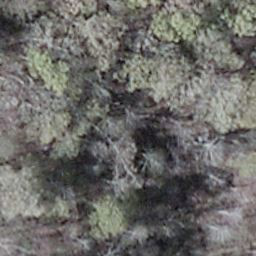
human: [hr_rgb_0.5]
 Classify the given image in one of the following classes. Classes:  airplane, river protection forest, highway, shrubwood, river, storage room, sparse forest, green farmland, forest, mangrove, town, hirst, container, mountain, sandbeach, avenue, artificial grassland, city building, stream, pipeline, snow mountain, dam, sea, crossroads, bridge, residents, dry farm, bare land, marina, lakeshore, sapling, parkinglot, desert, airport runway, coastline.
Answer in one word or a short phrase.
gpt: shrubwood